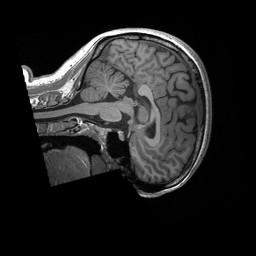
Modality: T1w
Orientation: sagittal
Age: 31
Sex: female
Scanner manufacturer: siemens
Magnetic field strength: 3 T
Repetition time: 2.4 s
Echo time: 0.00224 s